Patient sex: M
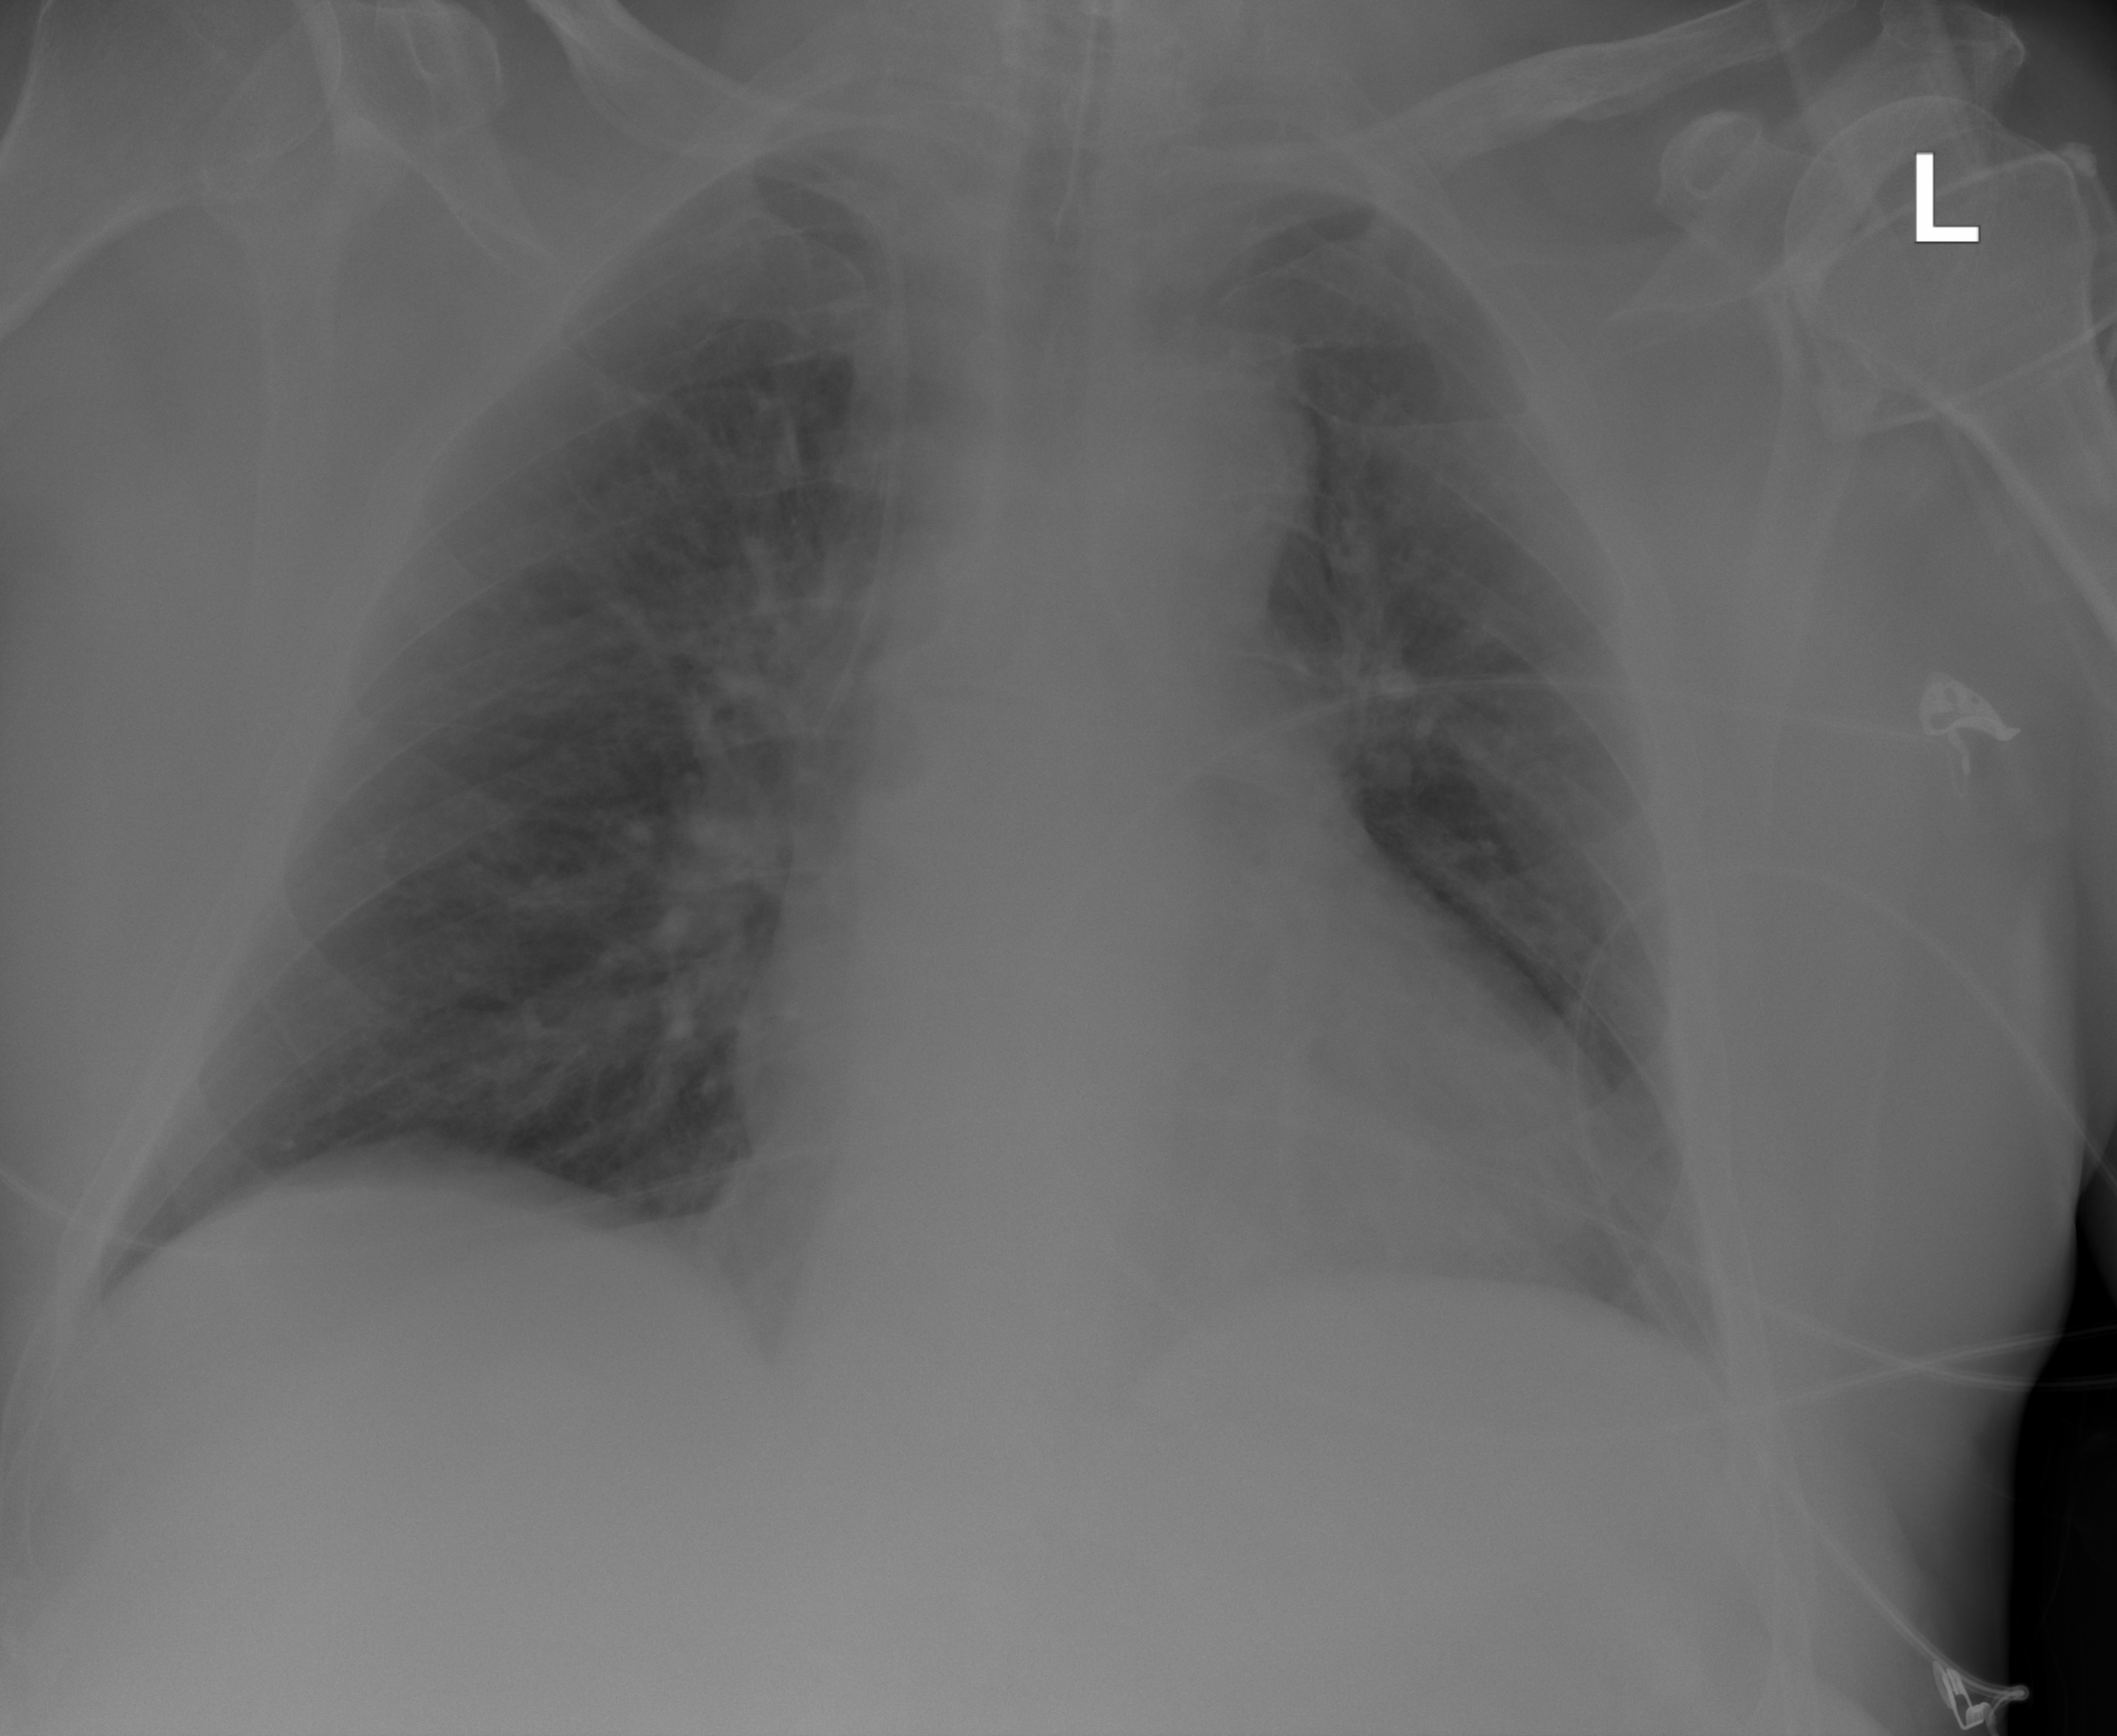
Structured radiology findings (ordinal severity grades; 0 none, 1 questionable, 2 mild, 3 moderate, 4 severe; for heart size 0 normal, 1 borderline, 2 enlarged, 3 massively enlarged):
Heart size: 0
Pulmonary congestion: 2
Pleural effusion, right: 0
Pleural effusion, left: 0
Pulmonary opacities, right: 0
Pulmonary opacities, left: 0
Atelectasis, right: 0
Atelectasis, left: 0